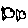
Label: fish